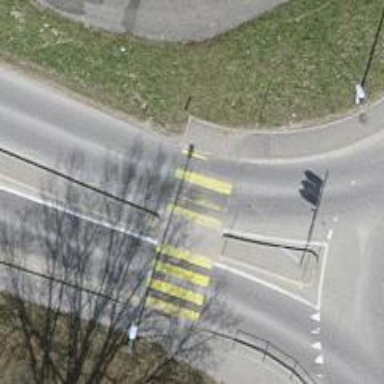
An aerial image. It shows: Marked road crossing.